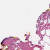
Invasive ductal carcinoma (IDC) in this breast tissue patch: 0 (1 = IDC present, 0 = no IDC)